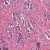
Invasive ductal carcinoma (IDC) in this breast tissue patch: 1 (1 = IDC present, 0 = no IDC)